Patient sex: F
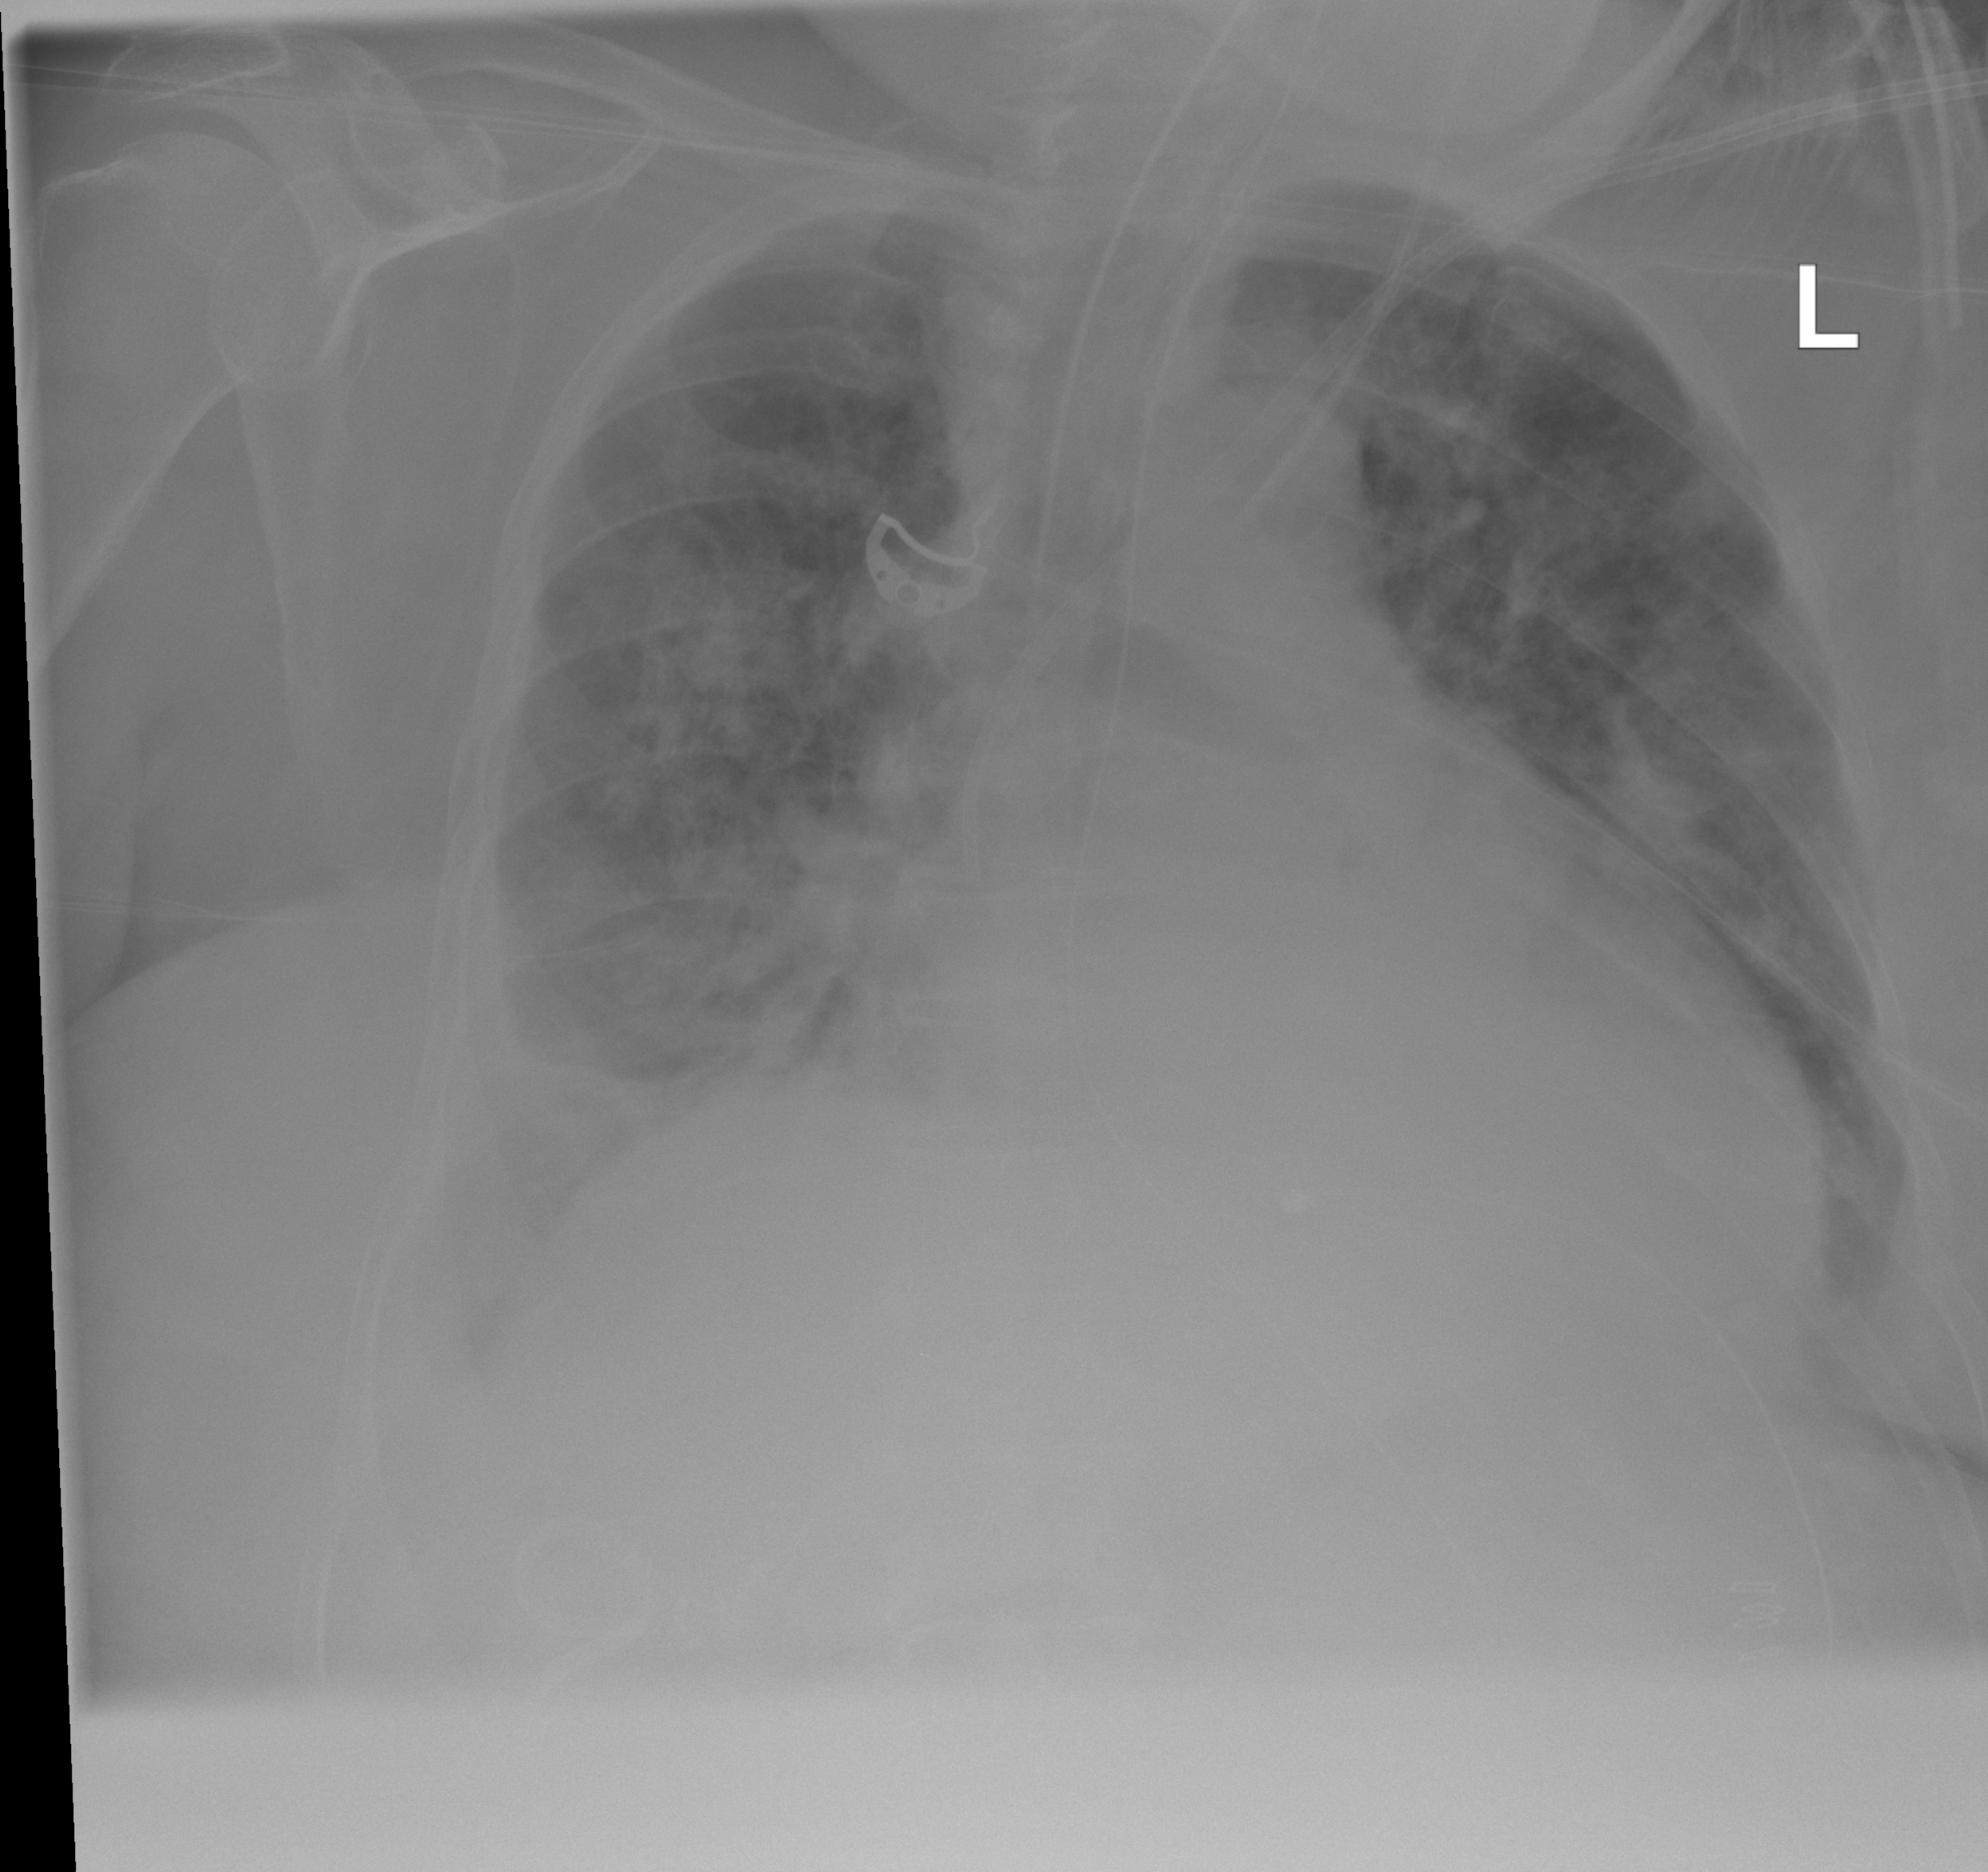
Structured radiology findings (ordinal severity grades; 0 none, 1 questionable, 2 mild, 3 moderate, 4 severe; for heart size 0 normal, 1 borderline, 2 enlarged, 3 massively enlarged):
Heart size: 2
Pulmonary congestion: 3
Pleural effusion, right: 3
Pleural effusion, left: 0
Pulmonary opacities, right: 3
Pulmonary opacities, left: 2
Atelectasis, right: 3
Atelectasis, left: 2